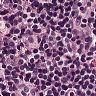
Metastatic tissue present: yes